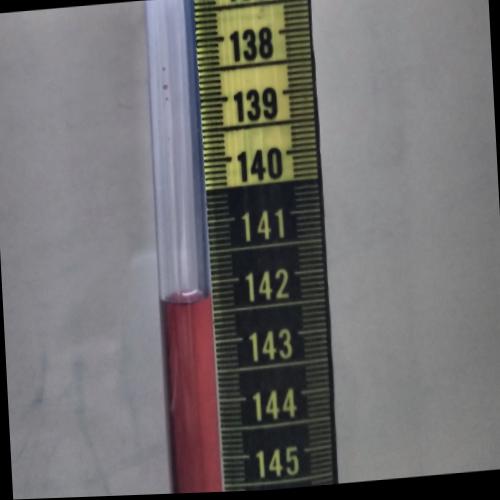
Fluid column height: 142.3 cm